Interaction volume radius: 10 \u00c5
Interaction volume height: 10 \u00c5
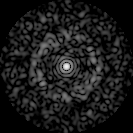
Disorder parameter: 0.8367